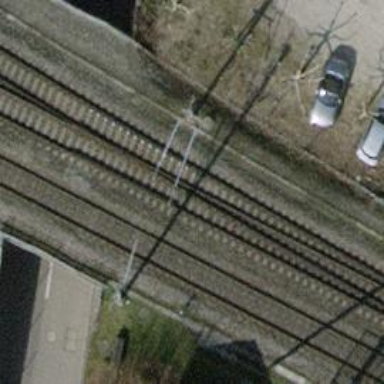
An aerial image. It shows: Bridge with single railway track electrified by contact line.